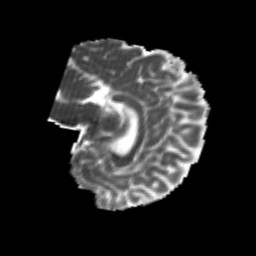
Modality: MD
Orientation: sagittal
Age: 22
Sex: female
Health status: healthy
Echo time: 0.074 s